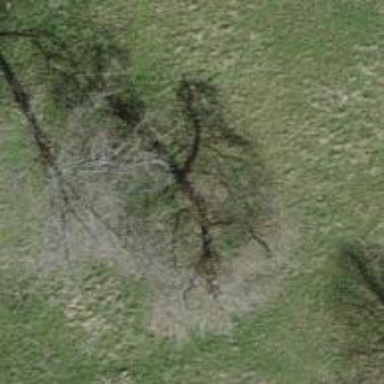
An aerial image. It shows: Broadleaved tree in natural setting.